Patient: sex F, age 73
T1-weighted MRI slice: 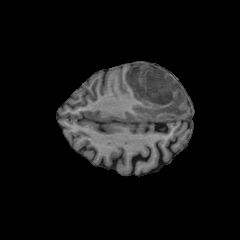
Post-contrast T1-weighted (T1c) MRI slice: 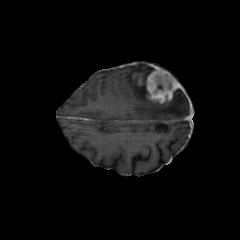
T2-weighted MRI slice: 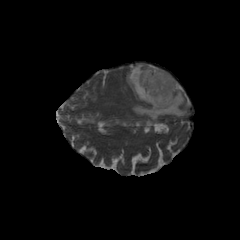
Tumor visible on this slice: yes
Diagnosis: Glioblastoma, IDH-wildtype
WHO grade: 4